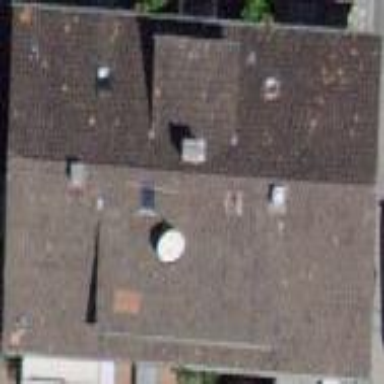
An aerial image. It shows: Semidetached house with gabled roof covered in roof tiles.